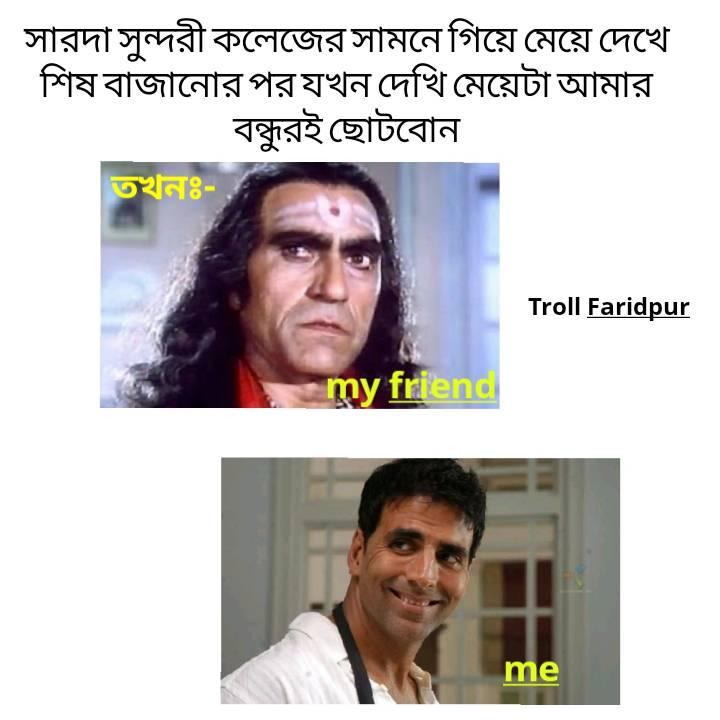
Caption: সারদা সুন্দরী কলেজের সামনে গিয়ে মেয়ে দেখে শিষ বাজানোর পর যখন দেখি মেয়েটা আমার বন্ধুরই ছোটবোন    তখনঃ-     my friend    me
Label: non-hate